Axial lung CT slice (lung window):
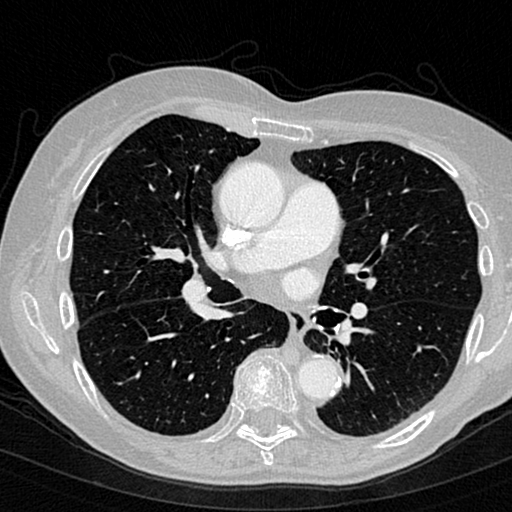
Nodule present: no